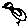
Label: bird